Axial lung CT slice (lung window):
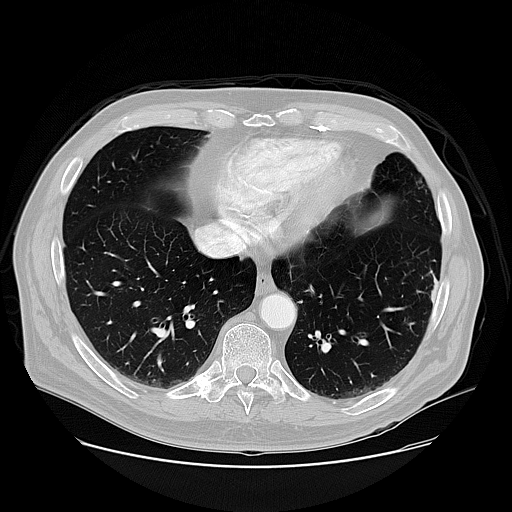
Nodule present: no